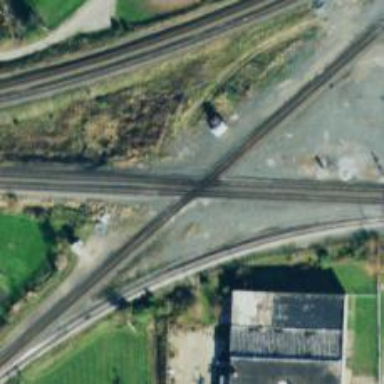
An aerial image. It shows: Railway crossing.